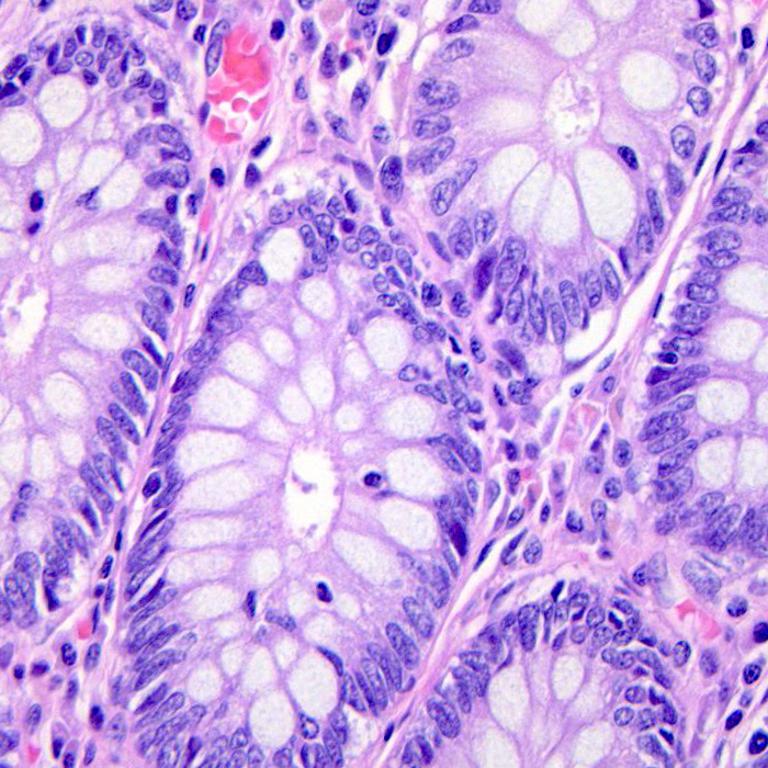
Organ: colon
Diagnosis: benign